Question: Thought a lot but could not find a suitable title ... so also suggest on title.
Also I am not showing HTML code to avoid making post larger. With PHP variables names and part of figure shown, its easy to understand the situation.
Actual problem is described here -
Here is a code snippet which is just a small part of a large code. The confusion is b/w two situations. Both are mentioned below. -
'''
while($npacket>=1) {
$count=0;
$out_file=fopen("packet.txt","w");
while($count<$payload_length ) {
$c=fgetc($file);
fputs($out_file,$c);
$count++;
}
$data_file='cat packet.txt';
if($datatyp=="ascii")
$fpayload="-f packet.txt";
else if($datatyp=="hex")
$fpayload="-d0x$data_file";
$random="";
if( $ip=="tcp" || $ip=="udp" )
exec("sendip -v -p ipv6 $fpayload $random $adv_cont -6s $sip $optext -p $proto $cont -$s $sapp_port -$d $dapp_port $dip ");
else {
'''
'''
echo "this is $fpayload it";
exec(" echo sendip -v -p ipv6 $fpayload $random $adv_cont -6s $sip $optext -p icmp $icmp_cont $dip > sample ");
}
usleep("$igap");
if(!$flag)
$npacket--;
}
fclose($out_file);
fclose($file);
}
'''
For 1 packet and payload specified as a input,
1) Input : 616263646566

Output :
'''
$ cat payload.txt
616263646566
$ cat packet.txt
616263646566
$ cat sample
$
'''
2) Input : 6162636465666768
Output :
'''
$ cat payload.txt
6162636465666768
$ cat packet.txt
6162636465666768
$ cat sample
sendip -v -p ipv6 -d0x6162636465666768 -6s 2001::100 -p icmp 2001::200
'''
Please help me find out where does exactly problem lies ?
Permission of files :
'''
$ ls -l payload.txt packet.txt sample
-rwxrwxrwx 1 udit udit 13 Nov 17 20:57 packet.txt
-rwxrwxrwx 1 udit udit 13 Nov 17 20:57 payload.txt
-rwxrwxrwx 1 udit udit 0 Nov 17 20:57 sample
'''
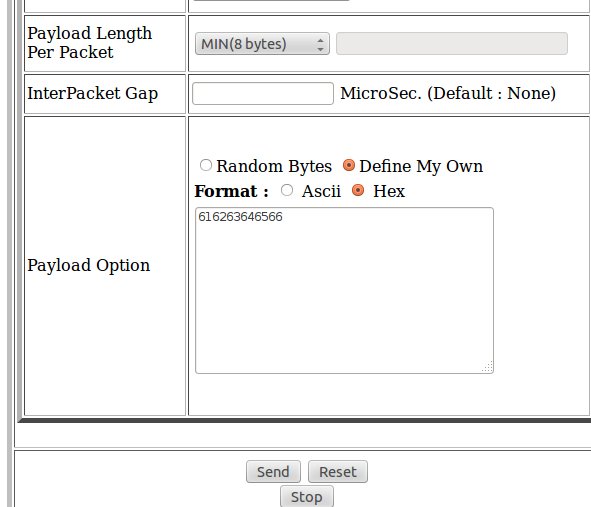
Answer: Problem was actually presence of whitespaces and null characters at the end of variable. Just needed to add one regular expression syntax in else part.
'''
.........
else if($datatyp=="hex") {
$fpayload="-d0x$data_file";
$fpayload=preg_replace('/\s+/', '', $fpayload);
}
....
'''